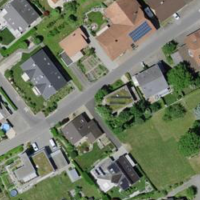
EUNIS habitat code: 54
Species observed at this site:
Mangora acalypha
Clytus arietis